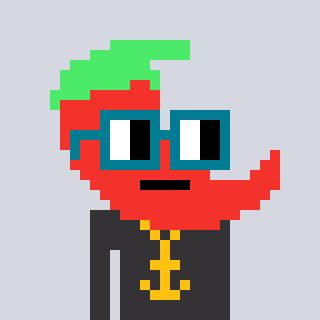
a pixel art character with square dark green glasses, a chilli-shaped head and a grayscale-colored body on a cool background